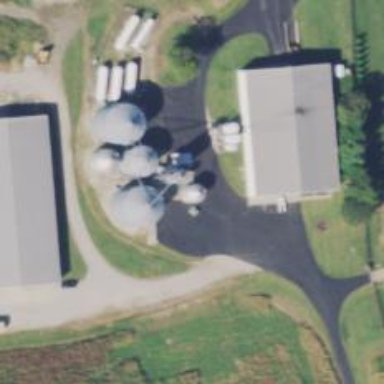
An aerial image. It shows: Silo.